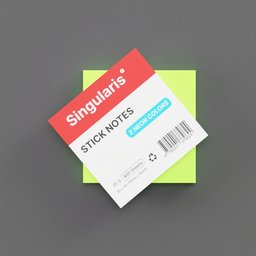
Label: tools